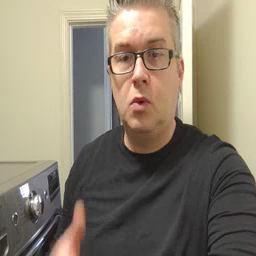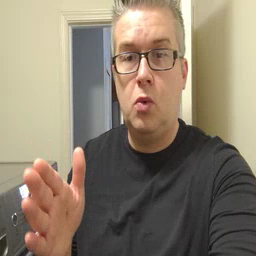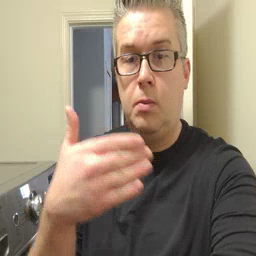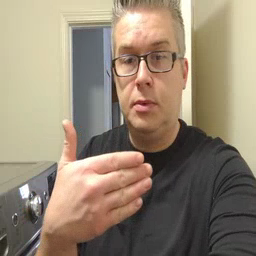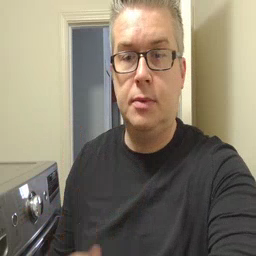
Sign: room